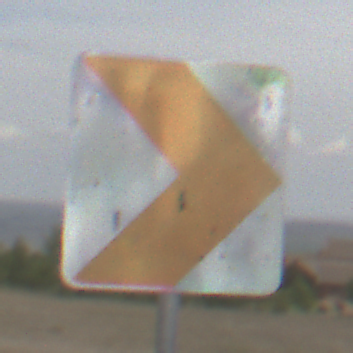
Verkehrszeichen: RichtungstafelnInKurvenKleinLinks
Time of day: Midday
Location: Outdoor (Nature)
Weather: PartlyCloudy
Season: NotSpecified
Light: Natural